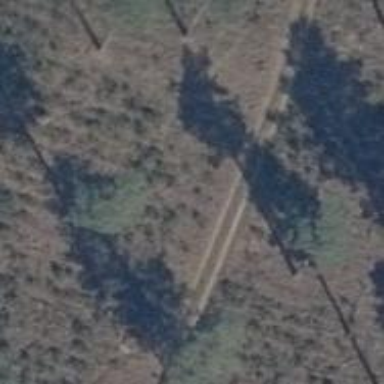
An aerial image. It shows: Track with very rough surface.